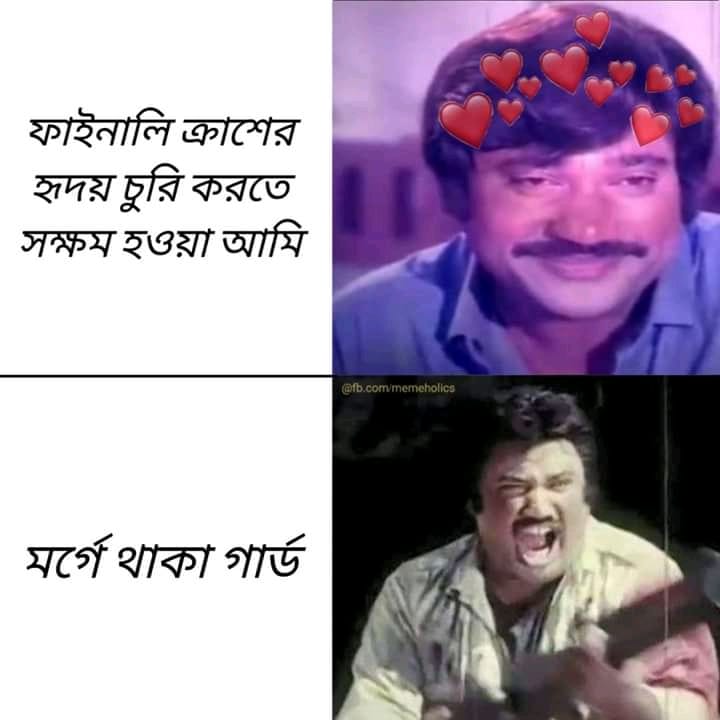
Caption: ফাইনালি ক্রাশের হৃদয় চুরি করতে সক্ষম হওয়া আমি     মর্গে থাকা গার্ড
Label: non-hate